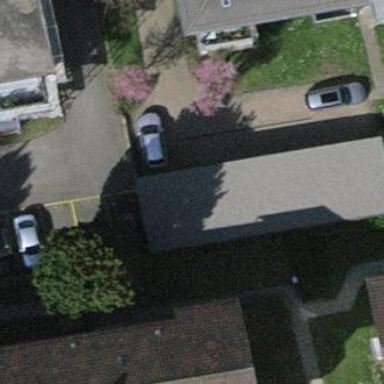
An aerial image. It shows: Group of garages.